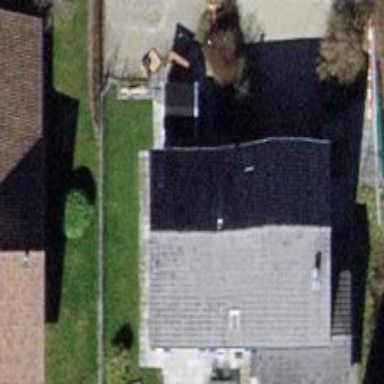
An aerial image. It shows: Gabled roofed house.